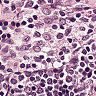
Metastatic tissue present: no